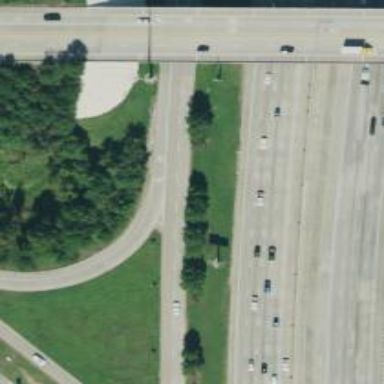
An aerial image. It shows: Secondary road with frontage road.